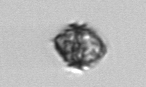
Label: Kryptoperidinium_triquetrum